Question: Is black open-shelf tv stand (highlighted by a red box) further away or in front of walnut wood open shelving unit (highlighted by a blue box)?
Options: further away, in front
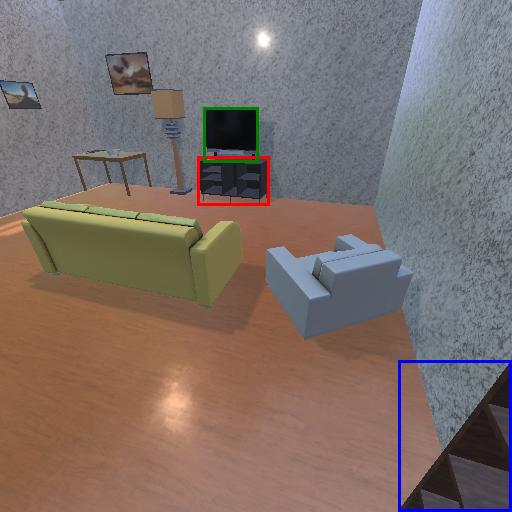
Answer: further away